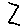
Label: zigzag